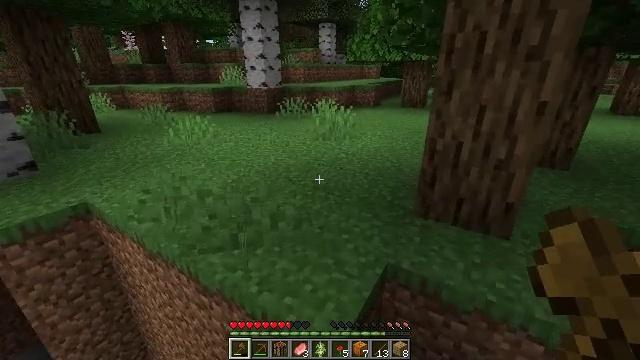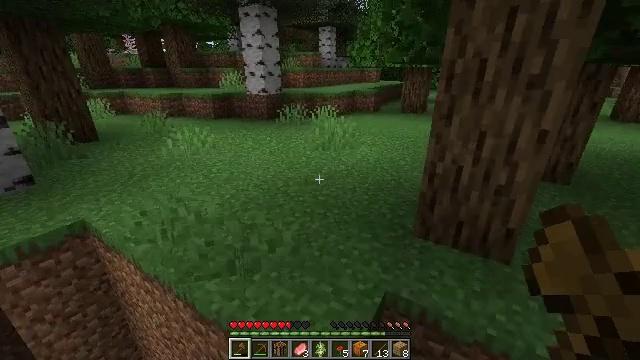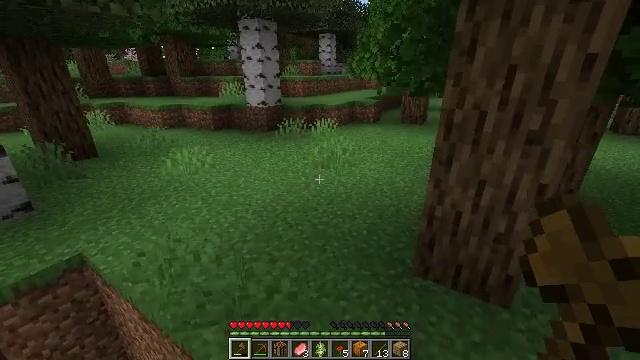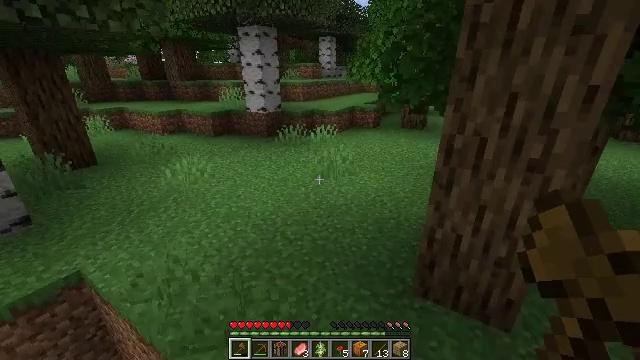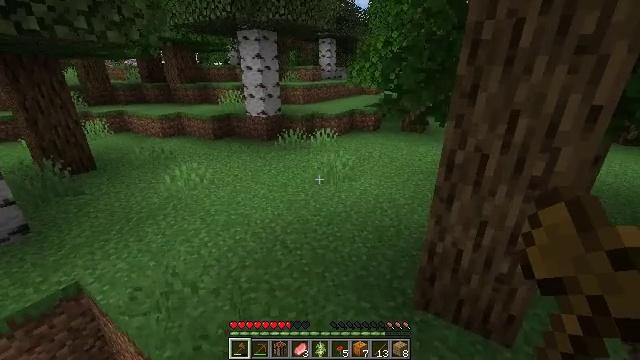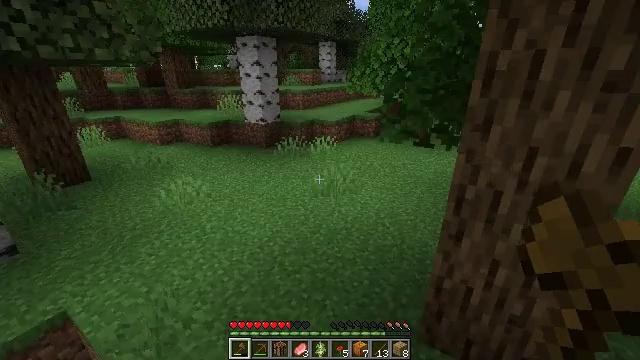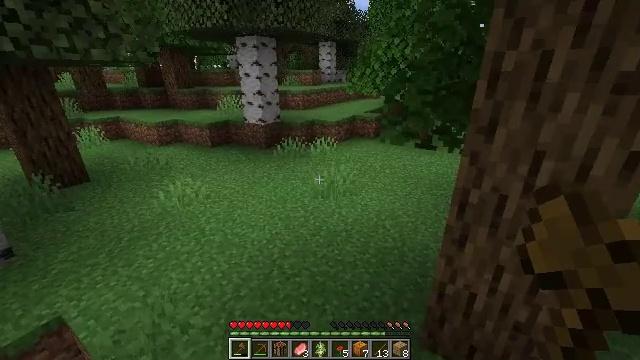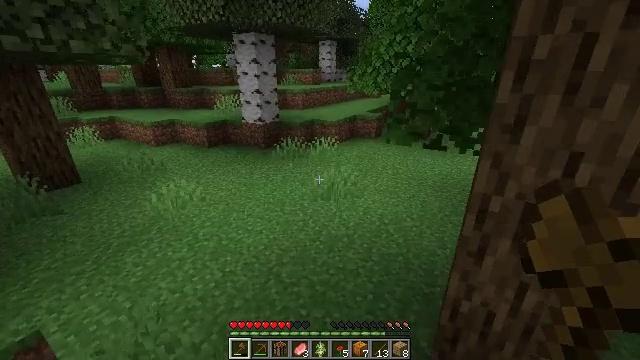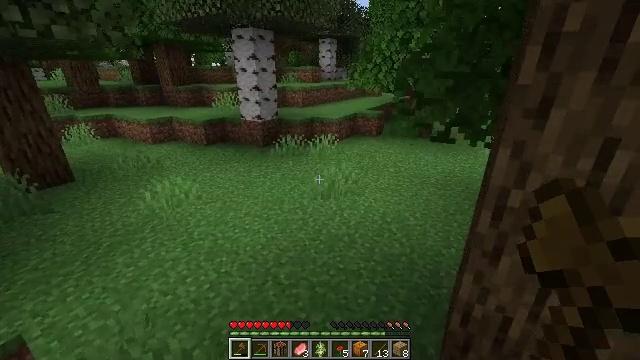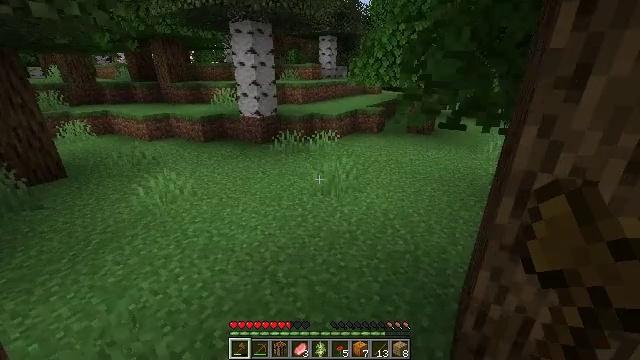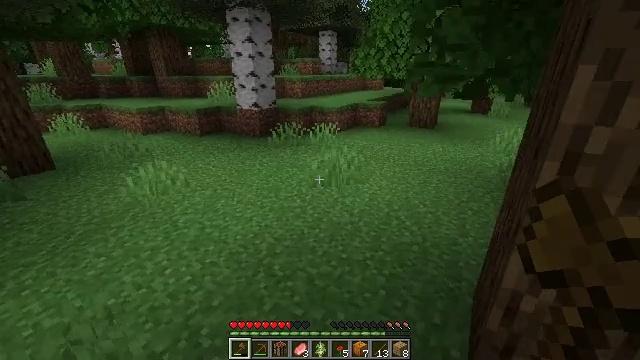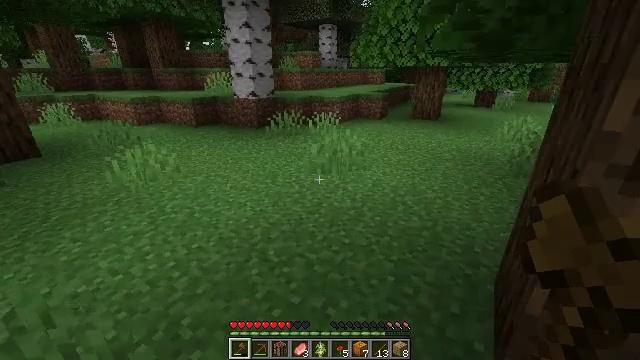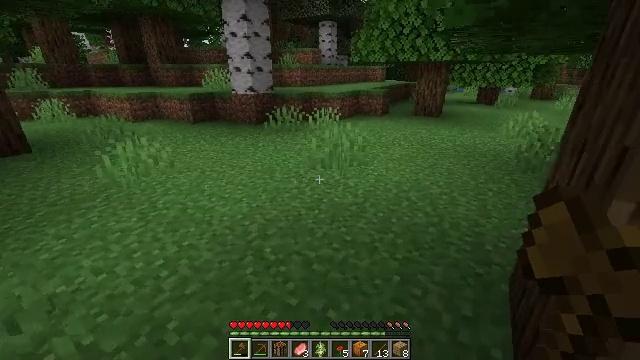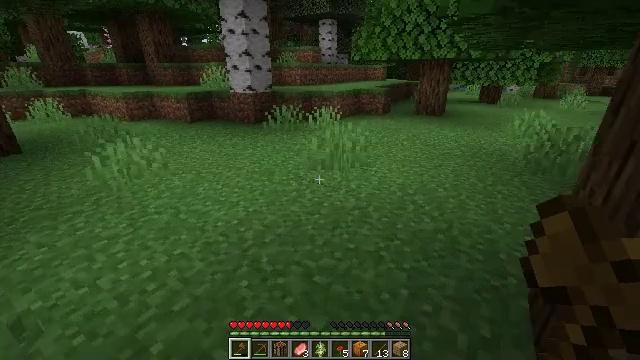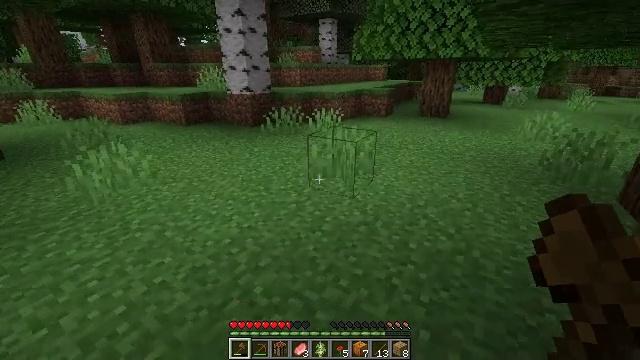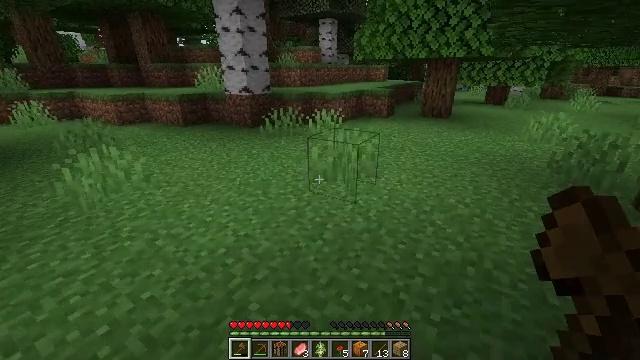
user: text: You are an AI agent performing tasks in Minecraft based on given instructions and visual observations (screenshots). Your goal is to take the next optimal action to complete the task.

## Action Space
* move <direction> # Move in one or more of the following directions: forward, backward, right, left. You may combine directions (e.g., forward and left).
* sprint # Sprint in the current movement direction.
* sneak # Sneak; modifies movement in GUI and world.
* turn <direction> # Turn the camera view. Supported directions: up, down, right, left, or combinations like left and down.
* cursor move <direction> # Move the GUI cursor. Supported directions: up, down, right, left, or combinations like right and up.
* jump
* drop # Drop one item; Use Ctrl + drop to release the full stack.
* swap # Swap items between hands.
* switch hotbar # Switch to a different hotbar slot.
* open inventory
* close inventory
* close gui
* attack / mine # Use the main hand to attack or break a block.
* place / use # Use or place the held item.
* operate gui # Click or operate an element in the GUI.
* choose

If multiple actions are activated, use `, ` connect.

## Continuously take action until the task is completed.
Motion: motion action
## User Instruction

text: Collect peony flowers for dye.
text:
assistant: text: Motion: move forward, jump
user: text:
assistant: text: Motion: move forward, jump
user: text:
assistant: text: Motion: move forward, jump
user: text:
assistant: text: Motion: move forward, jump
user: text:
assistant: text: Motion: move forward
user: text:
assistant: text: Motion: move forward
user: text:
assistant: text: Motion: move forward
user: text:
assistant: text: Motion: move forward
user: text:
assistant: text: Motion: move forward
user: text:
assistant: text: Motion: move forward
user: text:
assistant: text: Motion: move forward
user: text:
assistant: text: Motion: move forward
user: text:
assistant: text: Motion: move forward
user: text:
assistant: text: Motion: move forward
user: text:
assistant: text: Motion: move forward
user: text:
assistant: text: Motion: move forward
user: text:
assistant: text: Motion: move forward
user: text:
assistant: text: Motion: move forward, turn up
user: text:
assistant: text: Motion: move forward
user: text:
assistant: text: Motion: move forward
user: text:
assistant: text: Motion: move forward
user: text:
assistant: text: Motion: move forward
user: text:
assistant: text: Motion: move forward
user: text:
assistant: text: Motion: move forward
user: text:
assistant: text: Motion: move forward, sprint
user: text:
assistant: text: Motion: move forward, sprint
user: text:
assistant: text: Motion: move forward, sprint
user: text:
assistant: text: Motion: move forward, sprint
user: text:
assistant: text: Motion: move forward, sprint
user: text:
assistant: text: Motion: move forward, sprint